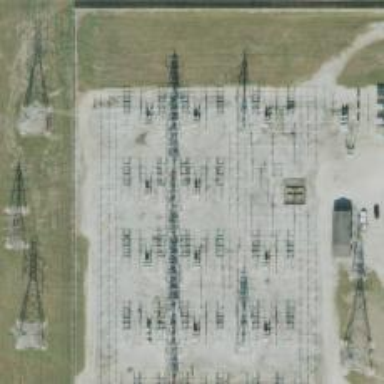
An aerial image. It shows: Switch used for power control.